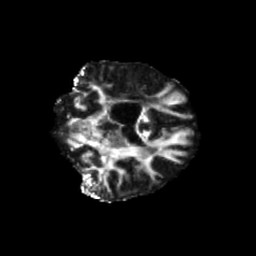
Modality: FA
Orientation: coronal
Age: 69
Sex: female
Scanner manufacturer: siemens
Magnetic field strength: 3 T
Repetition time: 5.25 s
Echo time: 0.08 s